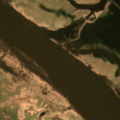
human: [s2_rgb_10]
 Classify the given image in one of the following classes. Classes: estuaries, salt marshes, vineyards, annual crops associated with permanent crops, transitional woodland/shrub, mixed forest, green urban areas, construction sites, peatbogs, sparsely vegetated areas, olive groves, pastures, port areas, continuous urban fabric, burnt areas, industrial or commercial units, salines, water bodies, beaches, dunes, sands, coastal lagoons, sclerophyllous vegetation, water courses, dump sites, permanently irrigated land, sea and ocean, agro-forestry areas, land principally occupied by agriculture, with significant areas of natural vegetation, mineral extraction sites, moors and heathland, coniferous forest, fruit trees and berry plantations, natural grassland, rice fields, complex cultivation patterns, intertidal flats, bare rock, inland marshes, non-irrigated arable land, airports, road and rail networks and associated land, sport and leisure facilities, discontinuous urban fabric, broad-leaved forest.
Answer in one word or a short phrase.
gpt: non-irrigated arable land, pastures, water courses